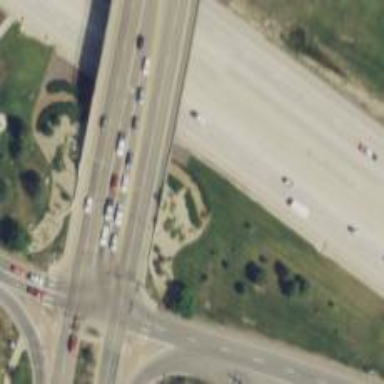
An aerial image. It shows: Expressway with asphalt surface categorized as trunk highway.